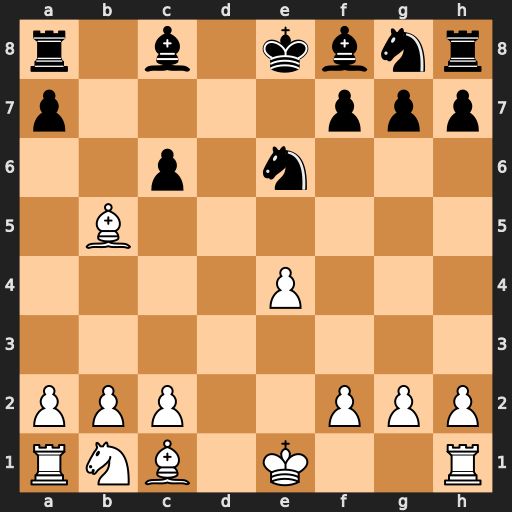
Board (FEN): r1b1kbnr/p4ppp/2p1n3/1B6/4P3/8/PPP2PPP/RNB1K2R
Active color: w
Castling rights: KQkq
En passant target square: -
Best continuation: Bxc6+ Bd7 Bxa8